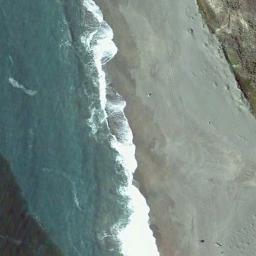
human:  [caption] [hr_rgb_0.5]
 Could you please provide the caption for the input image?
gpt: Blue water, White waves, And cement-colored beaches .

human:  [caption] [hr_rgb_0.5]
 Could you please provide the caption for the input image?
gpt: There is a clear coastline between the beach and the blue water .

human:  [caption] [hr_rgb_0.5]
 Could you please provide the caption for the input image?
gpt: There are footprints by the beach .

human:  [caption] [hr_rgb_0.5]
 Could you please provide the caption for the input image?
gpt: The beach with brown sand and the color of the seawater is dark blue .

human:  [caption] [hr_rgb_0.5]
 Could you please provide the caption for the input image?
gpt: There are water marks on the beach .